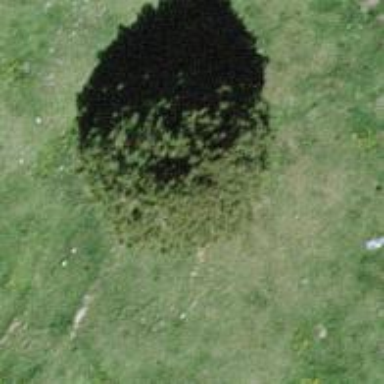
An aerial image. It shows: Single tag "natural: tree."